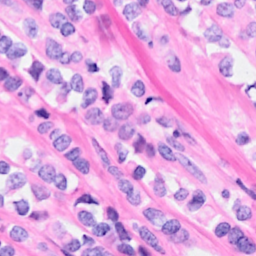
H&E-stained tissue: Breast